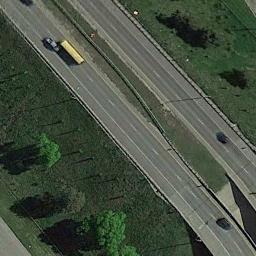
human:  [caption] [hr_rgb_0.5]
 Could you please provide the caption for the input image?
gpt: A straight freeway goes through the lawn with some trees and two cars are driving on the freeway .

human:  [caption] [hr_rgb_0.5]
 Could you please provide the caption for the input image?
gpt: The freeway goes through the grass with some trees .

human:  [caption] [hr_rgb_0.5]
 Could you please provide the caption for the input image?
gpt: The workshops on the highway are widely spaced .

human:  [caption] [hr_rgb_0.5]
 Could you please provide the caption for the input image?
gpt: There are large green lawns and green trees around the freeway, And there are two cars on the freeway .

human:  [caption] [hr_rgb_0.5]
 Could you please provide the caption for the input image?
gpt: There are green lawns and some trees beside the freeway .